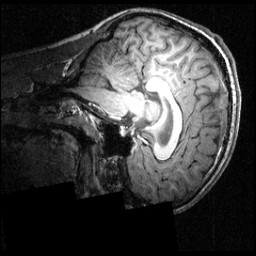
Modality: T1w
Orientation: sagittal
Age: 19
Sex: male
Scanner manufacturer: siemens
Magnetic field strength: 3.951 T
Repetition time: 1.5 s
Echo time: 0.00335 s